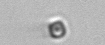
Label: nanoplankton_mix